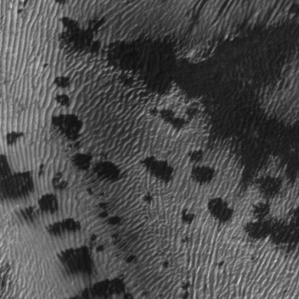
Label: frost